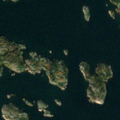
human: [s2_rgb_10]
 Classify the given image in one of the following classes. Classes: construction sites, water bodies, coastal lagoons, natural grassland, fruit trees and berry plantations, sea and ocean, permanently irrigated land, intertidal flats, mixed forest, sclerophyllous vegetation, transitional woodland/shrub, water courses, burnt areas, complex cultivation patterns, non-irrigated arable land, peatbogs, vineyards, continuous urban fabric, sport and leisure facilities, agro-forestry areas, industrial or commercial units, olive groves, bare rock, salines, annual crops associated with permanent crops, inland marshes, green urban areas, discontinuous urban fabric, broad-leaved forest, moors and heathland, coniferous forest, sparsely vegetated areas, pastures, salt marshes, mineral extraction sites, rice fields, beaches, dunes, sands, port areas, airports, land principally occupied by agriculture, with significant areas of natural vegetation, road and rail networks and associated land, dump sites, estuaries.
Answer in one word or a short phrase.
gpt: bare rock, sea and ocean